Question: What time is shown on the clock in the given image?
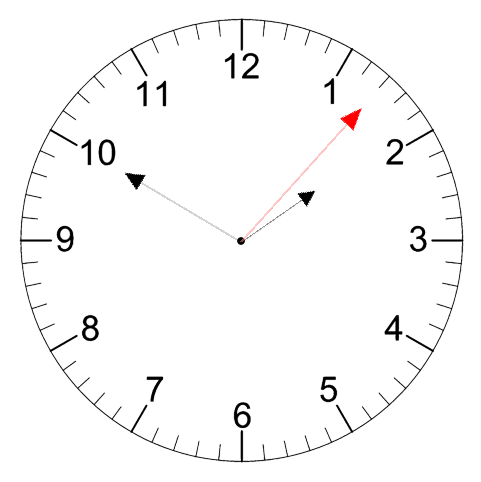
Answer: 01:50:07